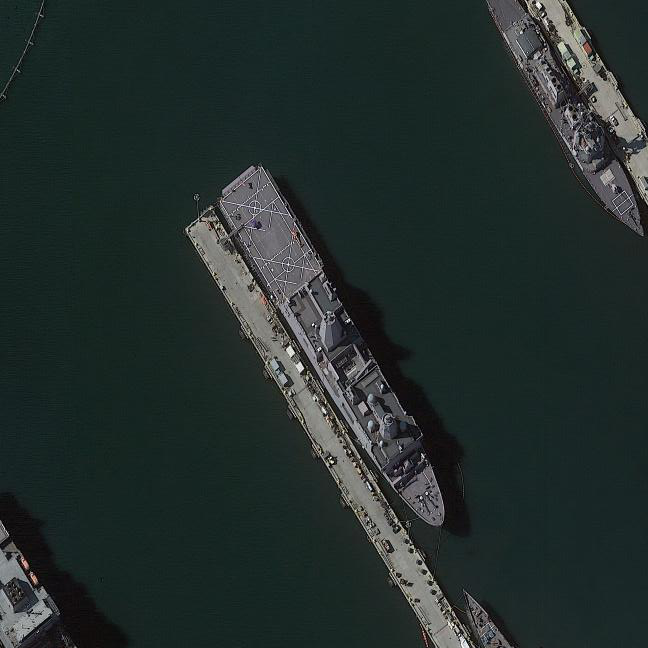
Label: combat